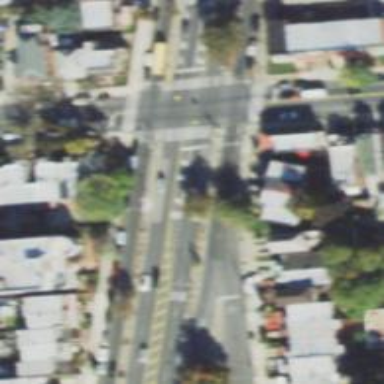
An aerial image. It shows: Footway that serves as traffic island.